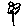
Label: flower